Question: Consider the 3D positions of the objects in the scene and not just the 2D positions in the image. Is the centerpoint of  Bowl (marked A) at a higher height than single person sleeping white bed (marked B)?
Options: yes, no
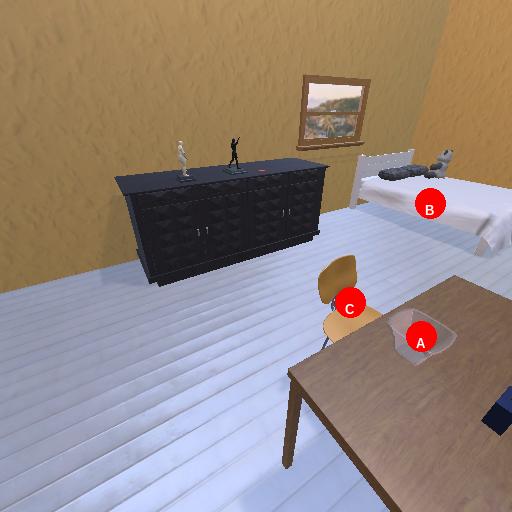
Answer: yes